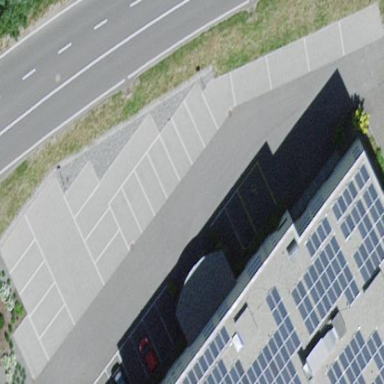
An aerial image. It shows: Parking area with asphalt surface.